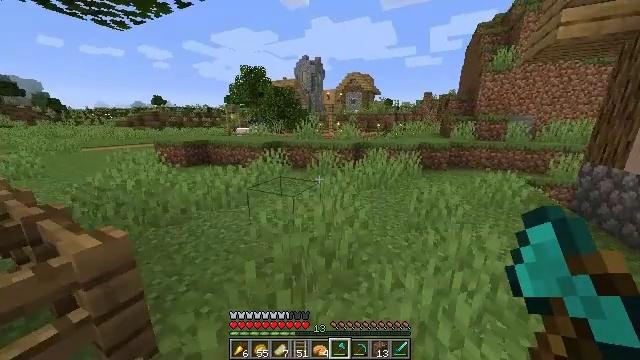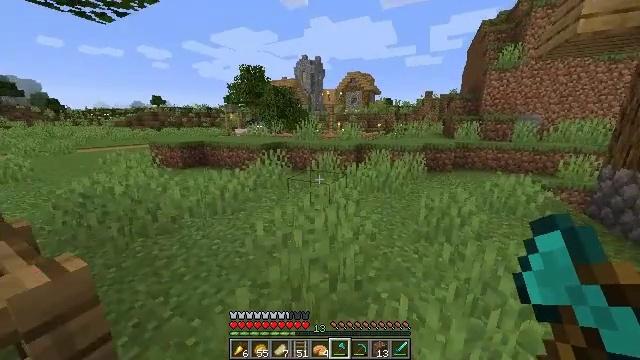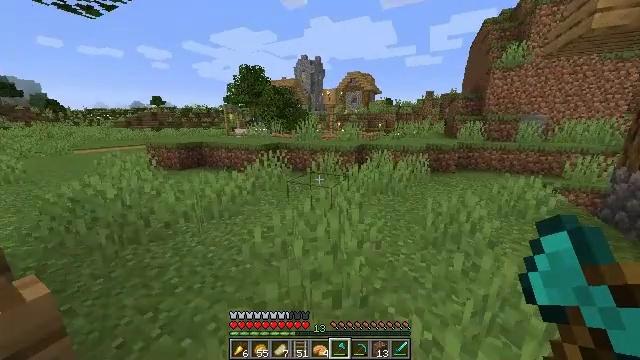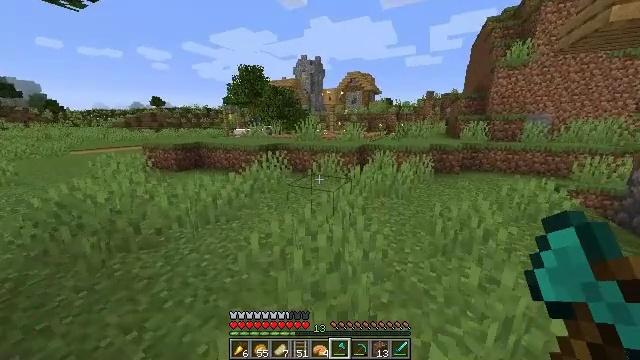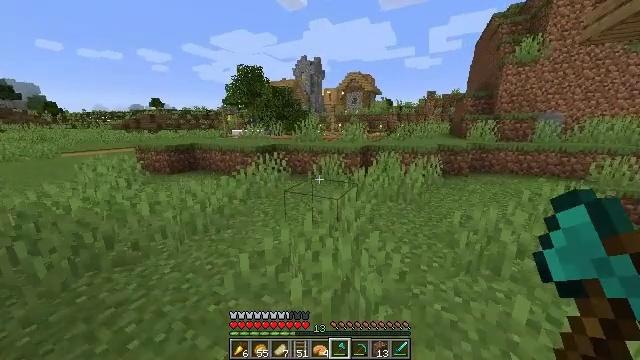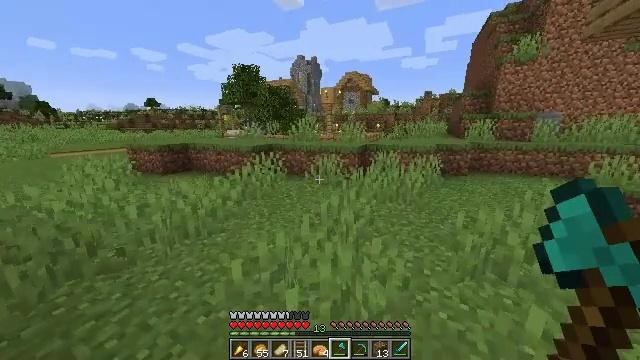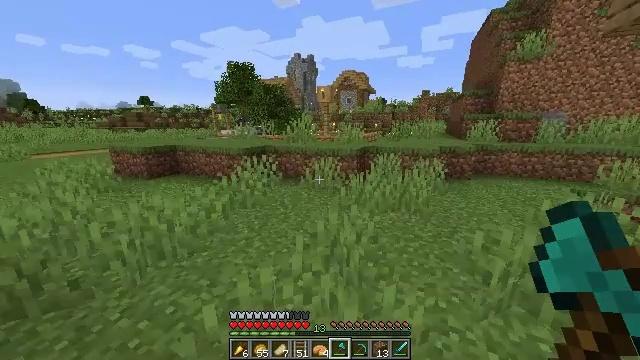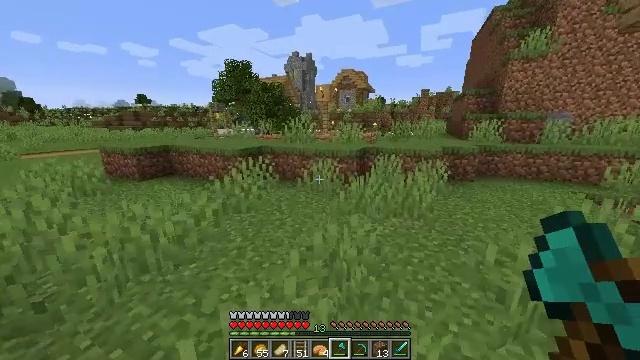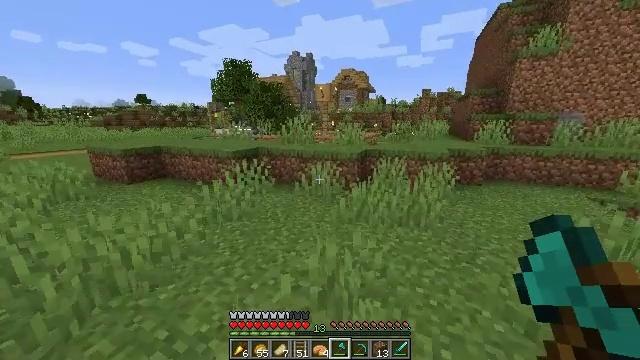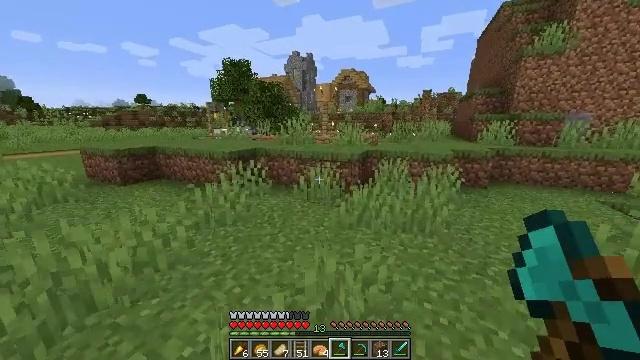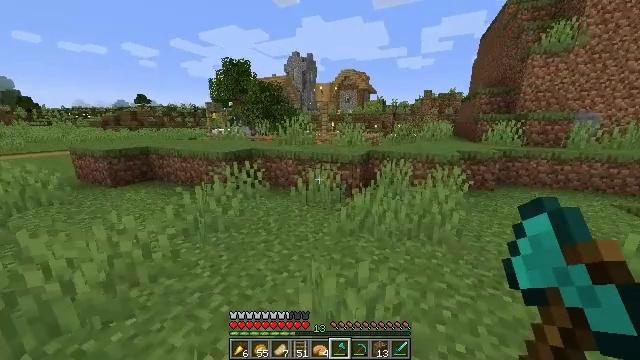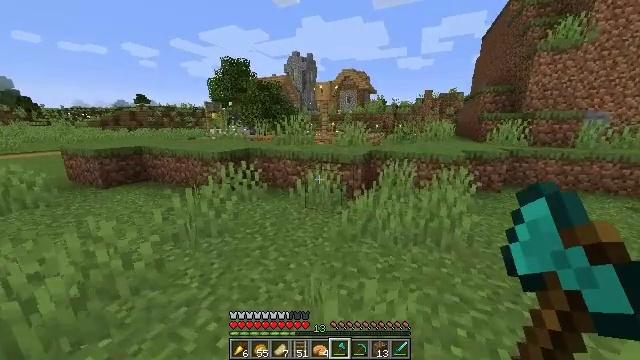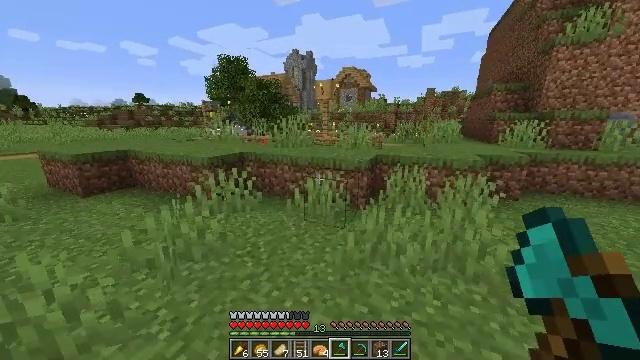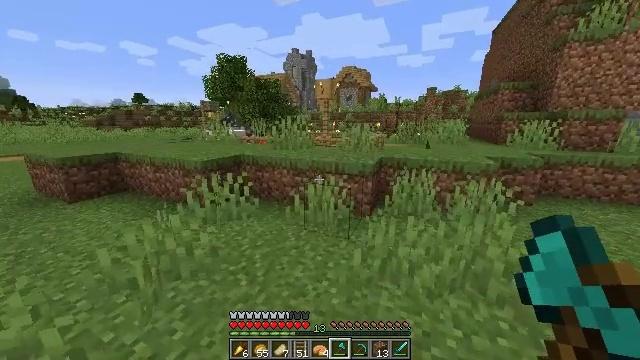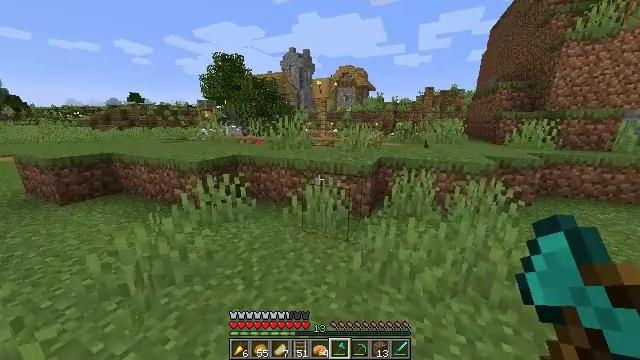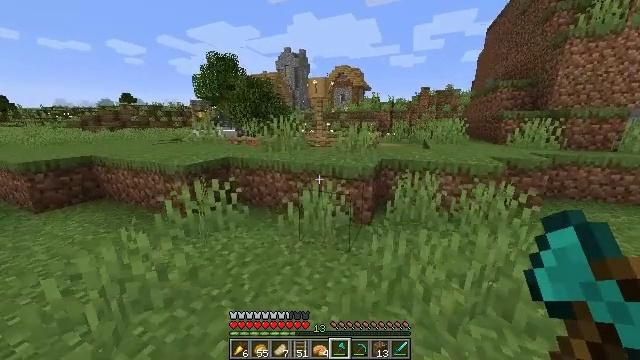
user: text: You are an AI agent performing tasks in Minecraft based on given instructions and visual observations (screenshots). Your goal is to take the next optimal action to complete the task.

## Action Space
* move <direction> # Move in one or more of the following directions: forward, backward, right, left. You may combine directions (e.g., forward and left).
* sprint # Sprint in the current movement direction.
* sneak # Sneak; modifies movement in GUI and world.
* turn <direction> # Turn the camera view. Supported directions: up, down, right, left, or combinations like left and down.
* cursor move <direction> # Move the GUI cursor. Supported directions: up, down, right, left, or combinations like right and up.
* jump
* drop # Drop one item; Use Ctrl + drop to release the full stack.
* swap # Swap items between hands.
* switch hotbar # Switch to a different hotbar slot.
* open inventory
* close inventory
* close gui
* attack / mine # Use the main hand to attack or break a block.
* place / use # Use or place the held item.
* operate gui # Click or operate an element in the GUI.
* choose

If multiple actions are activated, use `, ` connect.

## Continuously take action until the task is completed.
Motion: motion action
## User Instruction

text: Collect wheat crops.
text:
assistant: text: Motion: move forward, sprint
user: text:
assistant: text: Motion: move forward
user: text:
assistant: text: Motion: move forward
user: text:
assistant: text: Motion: move forward
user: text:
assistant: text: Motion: move forward, sprint
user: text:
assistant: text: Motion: move forward, sprint
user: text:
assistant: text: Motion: move forward, sprint
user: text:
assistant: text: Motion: move forward
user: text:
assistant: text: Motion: move forward
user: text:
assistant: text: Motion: move forward, sprint
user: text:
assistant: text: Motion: move forward, sprint
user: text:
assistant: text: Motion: move forward, sprint
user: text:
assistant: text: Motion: move forward, sprint
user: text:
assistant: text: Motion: move forward
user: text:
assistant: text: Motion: move forward, turn right
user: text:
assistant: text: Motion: move forward
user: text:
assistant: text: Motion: move forward
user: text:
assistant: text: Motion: move forward
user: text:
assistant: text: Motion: move forward
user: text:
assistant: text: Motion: move forward, turn right
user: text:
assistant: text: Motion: move forward, turn right
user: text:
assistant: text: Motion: move forward, jump
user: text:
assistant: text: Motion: move forward, jump
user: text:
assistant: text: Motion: move forward, turn right, jump
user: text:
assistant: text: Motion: move forward, jump
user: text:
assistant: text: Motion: move forward, turn right, jump
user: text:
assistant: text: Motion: move forward, jump
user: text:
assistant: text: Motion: move forward, jump
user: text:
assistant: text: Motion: move forward, jump
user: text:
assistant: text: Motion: move forward, jump